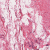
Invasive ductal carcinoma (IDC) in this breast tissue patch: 0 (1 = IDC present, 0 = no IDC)